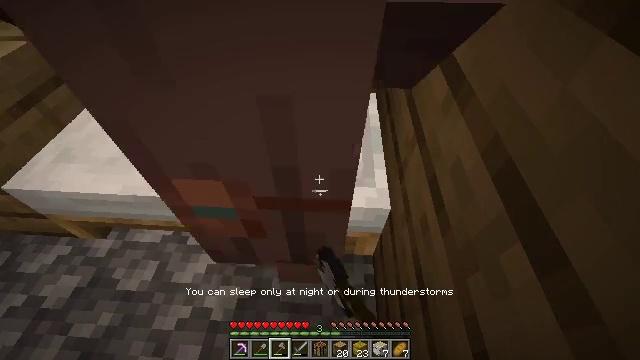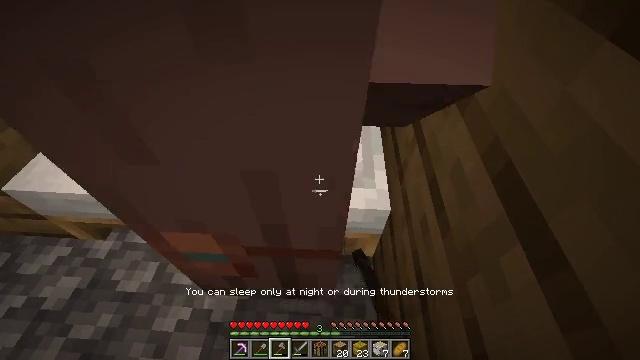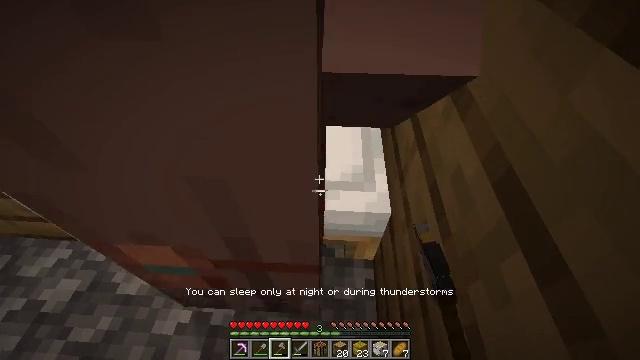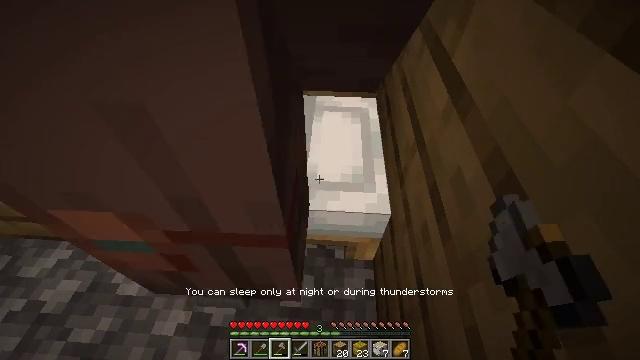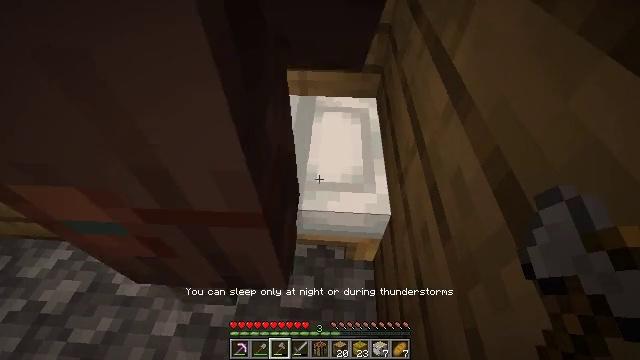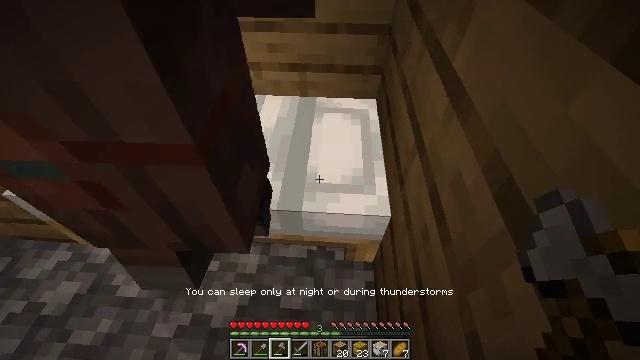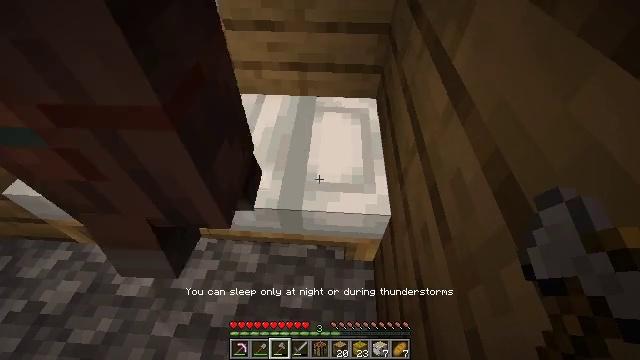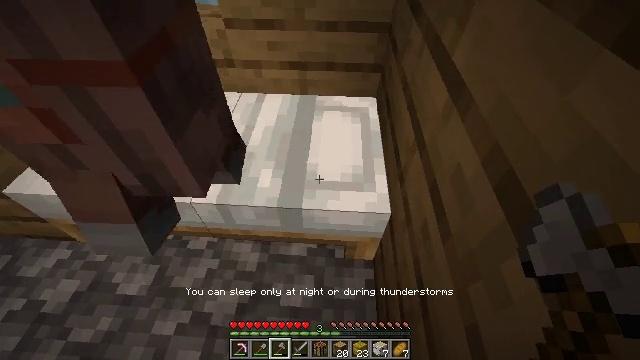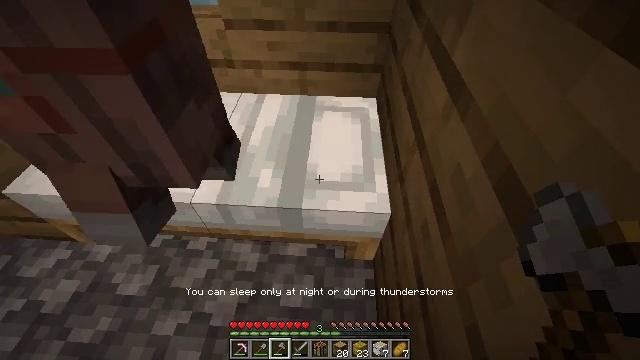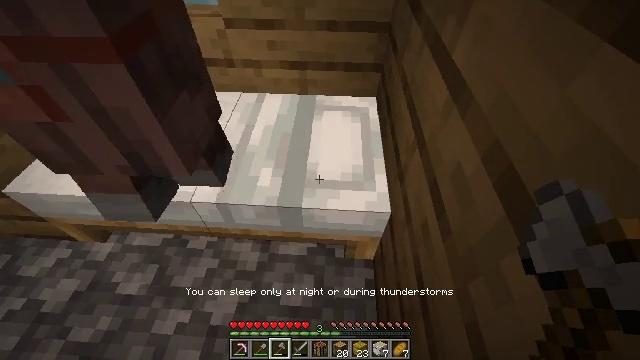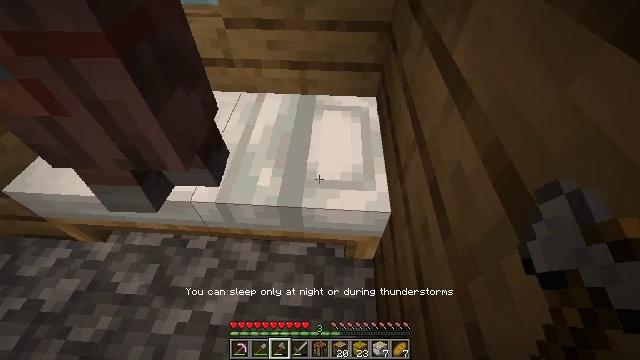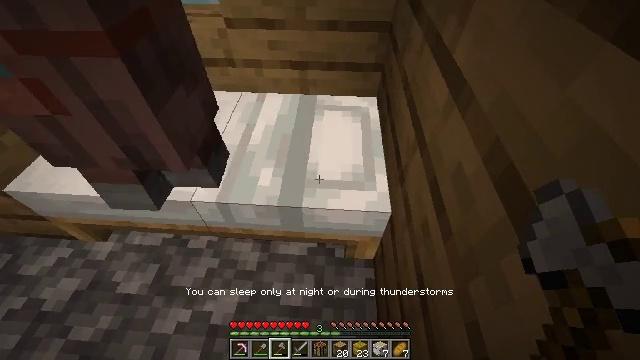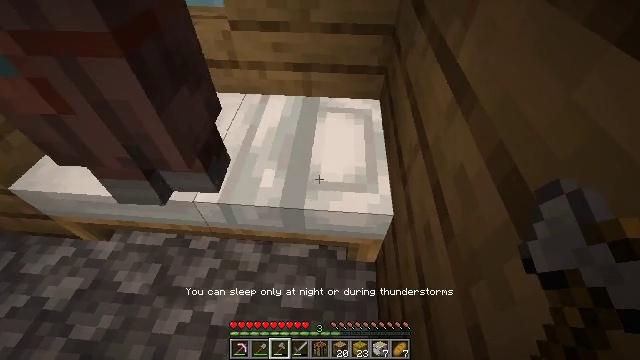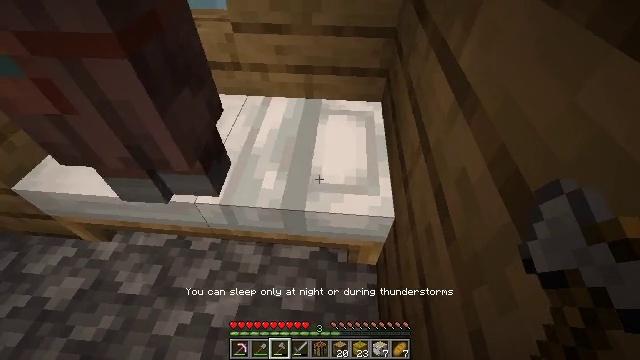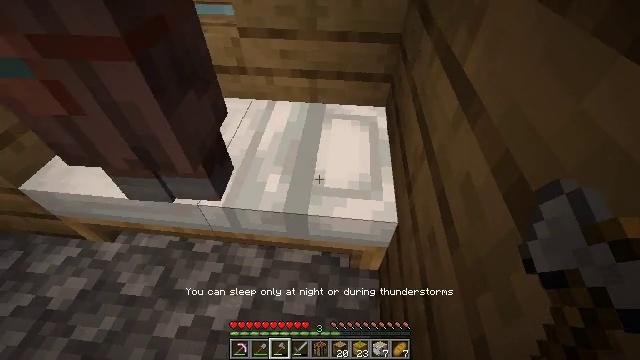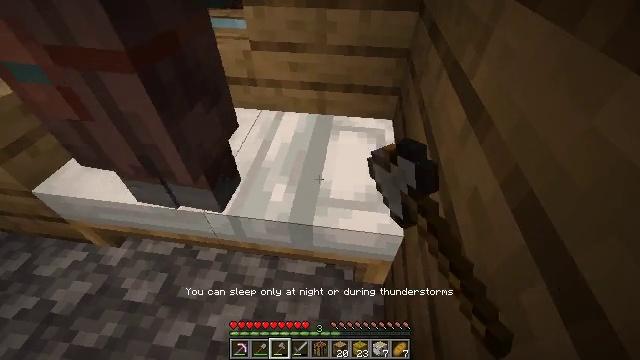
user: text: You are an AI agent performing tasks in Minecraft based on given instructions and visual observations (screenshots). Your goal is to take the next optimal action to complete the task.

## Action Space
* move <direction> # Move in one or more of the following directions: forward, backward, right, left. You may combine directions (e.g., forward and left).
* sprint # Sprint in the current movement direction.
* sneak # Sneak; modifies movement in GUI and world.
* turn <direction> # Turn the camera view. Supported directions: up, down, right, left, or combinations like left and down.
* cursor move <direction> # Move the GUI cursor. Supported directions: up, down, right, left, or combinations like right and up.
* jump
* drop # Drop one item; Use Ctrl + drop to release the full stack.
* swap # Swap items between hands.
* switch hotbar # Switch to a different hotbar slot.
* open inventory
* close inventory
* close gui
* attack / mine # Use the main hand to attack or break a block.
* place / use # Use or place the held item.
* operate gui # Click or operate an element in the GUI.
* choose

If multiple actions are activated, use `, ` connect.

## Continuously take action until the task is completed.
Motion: motion action
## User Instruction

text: Break the yellow bed.
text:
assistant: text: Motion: no_op
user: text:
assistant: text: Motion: no_op
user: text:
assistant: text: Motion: no_op
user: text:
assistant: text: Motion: no_op
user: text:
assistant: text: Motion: no_op
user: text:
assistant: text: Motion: no_op
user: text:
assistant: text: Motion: no_op
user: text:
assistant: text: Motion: no_op
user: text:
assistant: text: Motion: use / place
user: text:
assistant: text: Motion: use / place
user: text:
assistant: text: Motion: use / place
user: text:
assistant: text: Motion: no_op
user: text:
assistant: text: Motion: no_op
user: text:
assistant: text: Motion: turn left, use / place
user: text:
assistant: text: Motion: turn left and up, use / place
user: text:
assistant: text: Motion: turn left and up
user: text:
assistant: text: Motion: turn left and up
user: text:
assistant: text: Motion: use / place
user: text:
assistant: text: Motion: use / place
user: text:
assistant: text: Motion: no_op
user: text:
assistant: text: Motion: no_op
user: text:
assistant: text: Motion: no_op
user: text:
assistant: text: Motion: no_op
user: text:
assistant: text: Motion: use / place
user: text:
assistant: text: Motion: use / place
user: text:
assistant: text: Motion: use / place
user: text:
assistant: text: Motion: use / place
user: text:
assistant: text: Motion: no_op
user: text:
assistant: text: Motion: turn right
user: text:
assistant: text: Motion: turn right, use / place